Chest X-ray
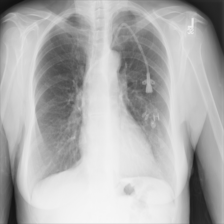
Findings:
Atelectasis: negative
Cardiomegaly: negative
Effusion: negative
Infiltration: negative
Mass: negative
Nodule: negative
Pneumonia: negative
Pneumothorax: negative
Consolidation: negative
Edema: negative
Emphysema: negative
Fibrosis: negative
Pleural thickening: negative
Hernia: negative